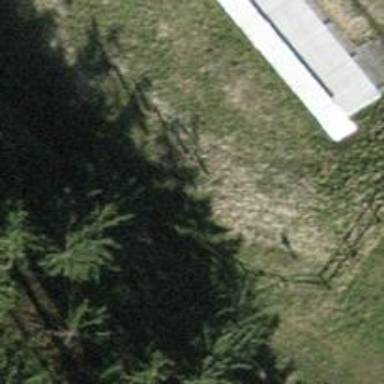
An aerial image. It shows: Retaining wall.